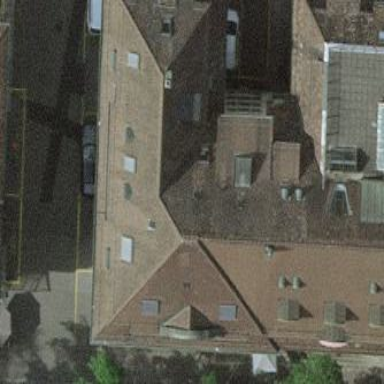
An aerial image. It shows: Building with roof made of roof tiles.